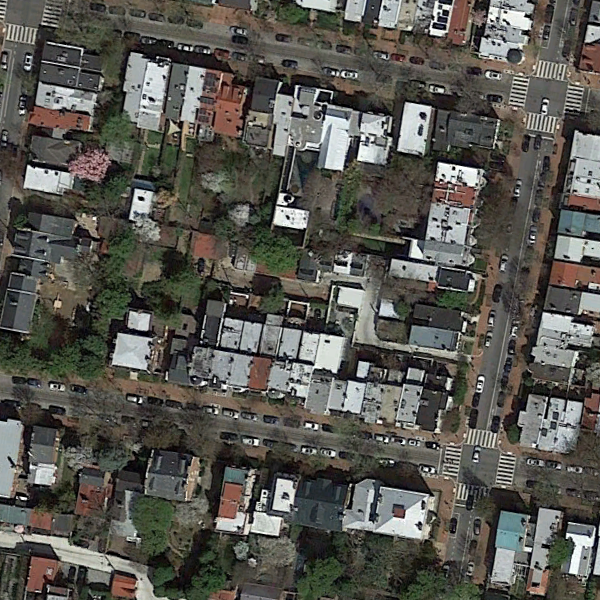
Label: DenseResidential